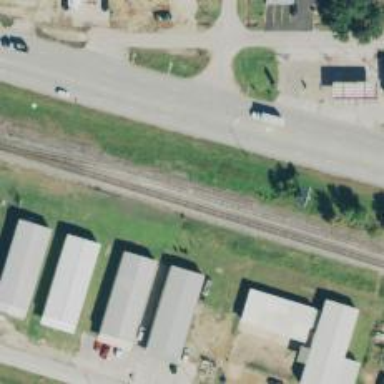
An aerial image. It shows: Railway siding for service.